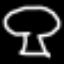
Label: mushroom